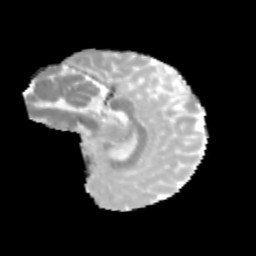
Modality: MD
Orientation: sagittal
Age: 11
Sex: male
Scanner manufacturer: siemens
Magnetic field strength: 3 T
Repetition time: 3.8 s
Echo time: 0.07 s